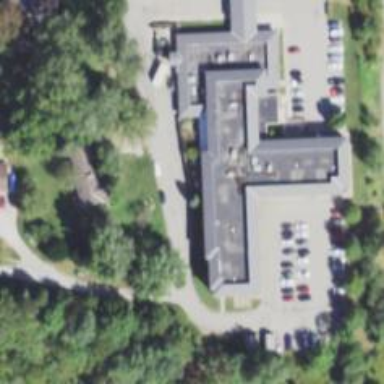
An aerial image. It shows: Hospital building.